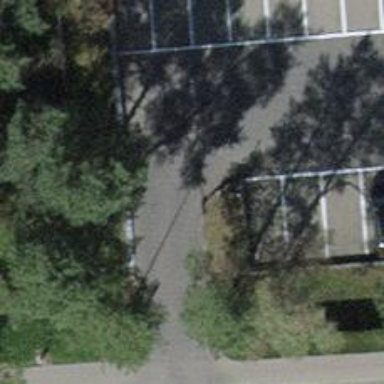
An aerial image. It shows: Asphalt parking aisle designated as service road.